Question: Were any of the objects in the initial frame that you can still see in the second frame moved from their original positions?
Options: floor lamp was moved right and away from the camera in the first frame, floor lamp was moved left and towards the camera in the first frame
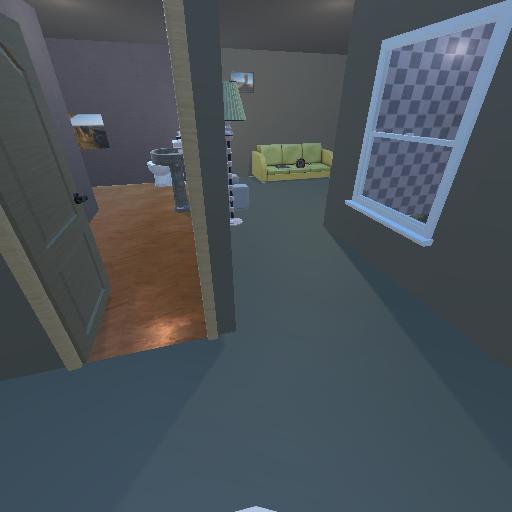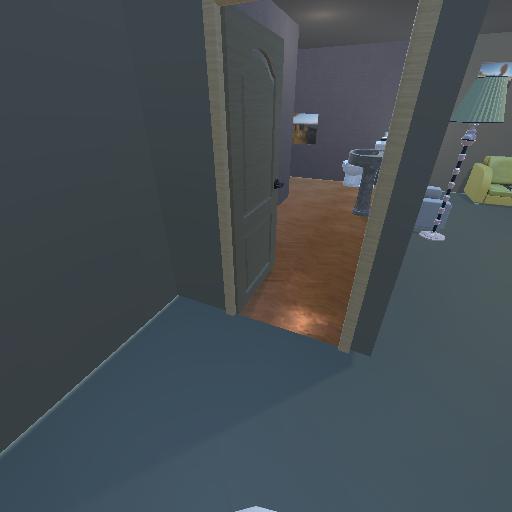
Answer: floor lamp was moved right and away from the camera in the first frame